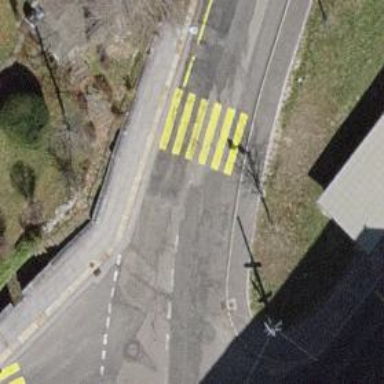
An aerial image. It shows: Kerb serving as barrier.